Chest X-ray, PA view. Patient: 50 years old, sex F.
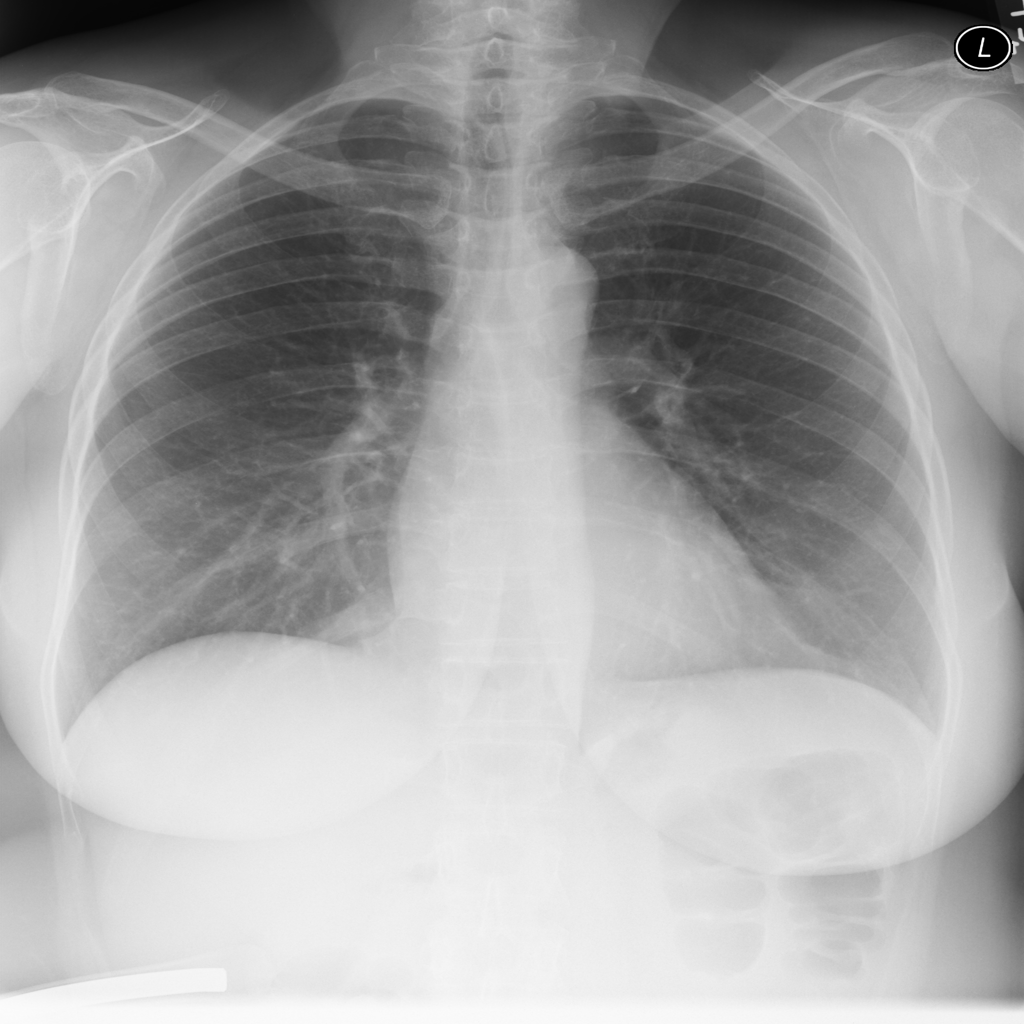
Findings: No Finding